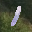
Label: 1